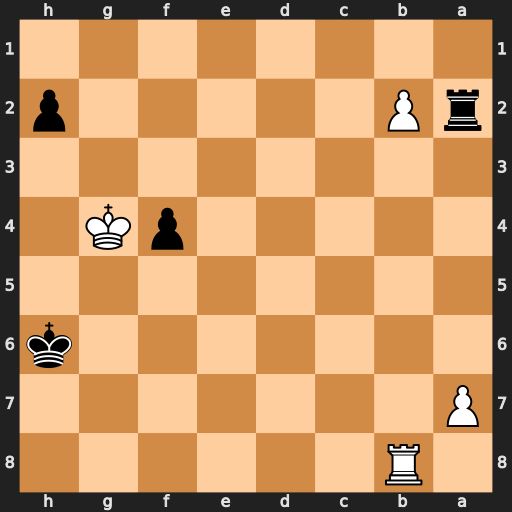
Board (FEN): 1R6/P7/7k/8/5pK1/8/rP5p/8
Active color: b
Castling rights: -
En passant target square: -
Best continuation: Rxa7 Rh8+ Rh7